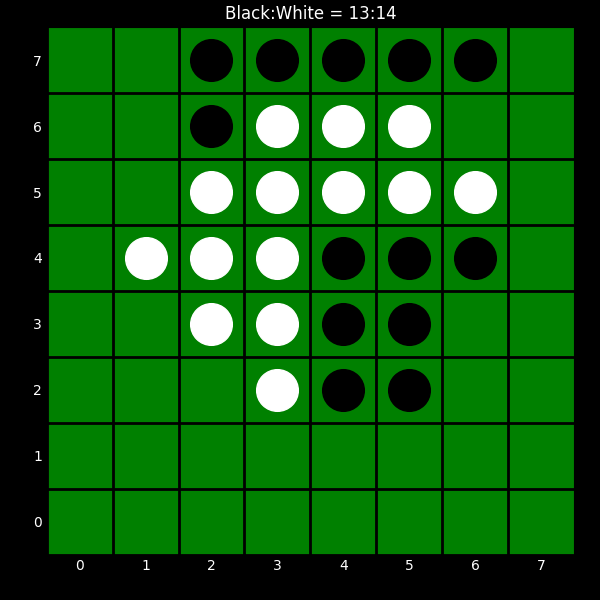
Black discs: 13
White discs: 14